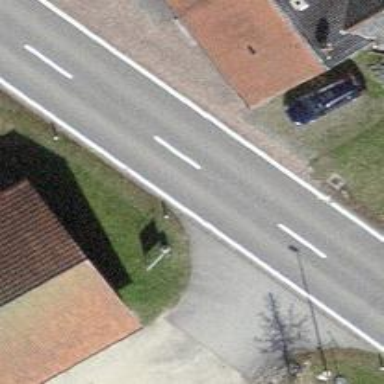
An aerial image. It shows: Secondary road.